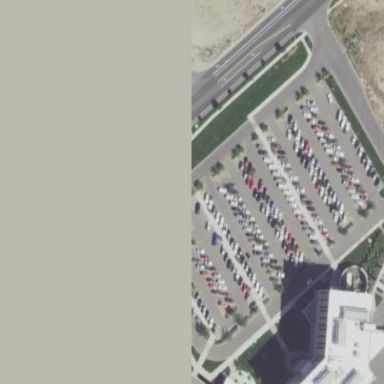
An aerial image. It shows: Parking area.